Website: lowes
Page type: customer-info-address
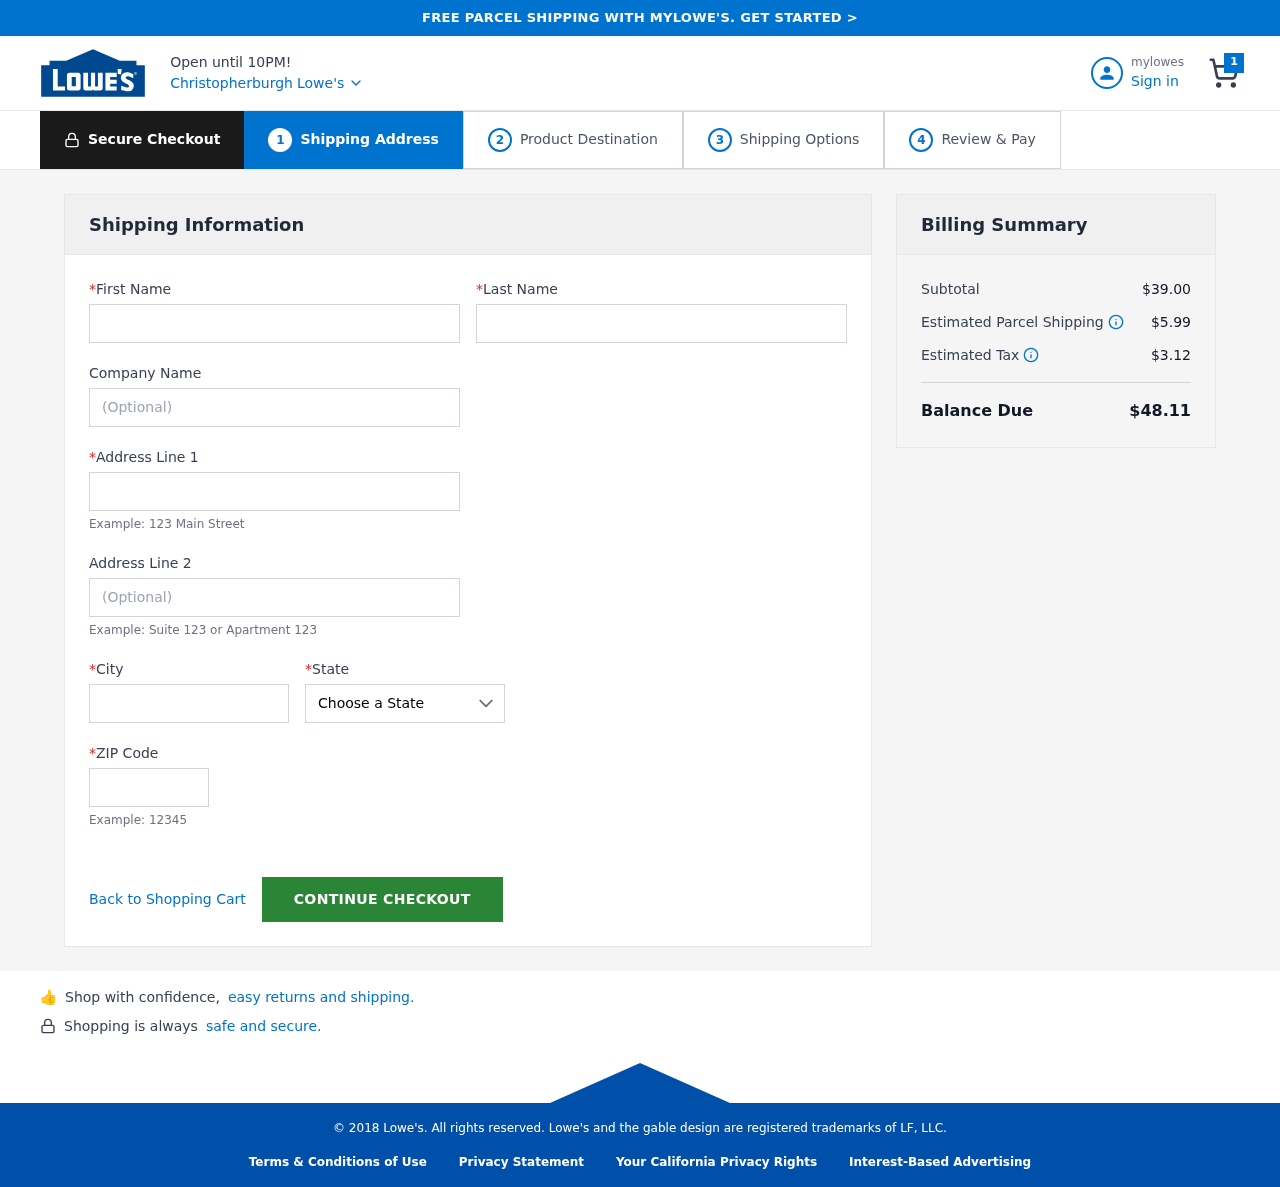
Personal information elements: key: PII_CITY
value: Christopherburgh
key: PII_COMPANY
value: Adkins-Howard
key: PII_FIRSTNAME
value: James
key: PII_LASTNAME
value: Cross
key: PII_POSTCODE
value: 86090
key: PII_STATE
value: Georgia
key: PII_STREET
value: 292 Schwartz Shoal
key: PII_STREET2
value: Apt. 287
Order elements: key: ORDER_NUM_ITEMS
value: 1
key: ORDER_SUBTOTAL
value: $39.00
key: ORDER_SHIPPING_COST
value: $5.99
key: ORDER_TAX
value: $3.12
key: ORDER_TOTAL
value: $48.11